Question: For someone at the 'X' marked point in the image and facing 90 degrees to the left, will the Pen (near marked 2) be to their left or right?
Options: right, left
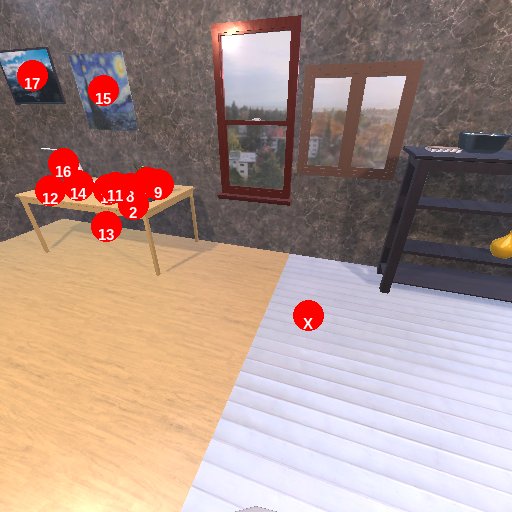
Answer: right